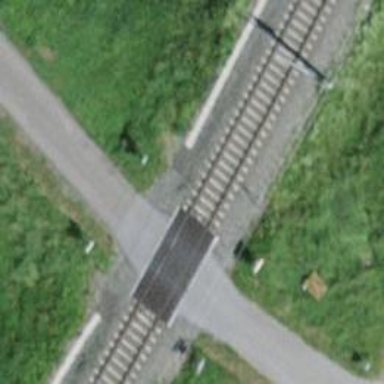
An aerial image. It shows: Level crossing along the railway.